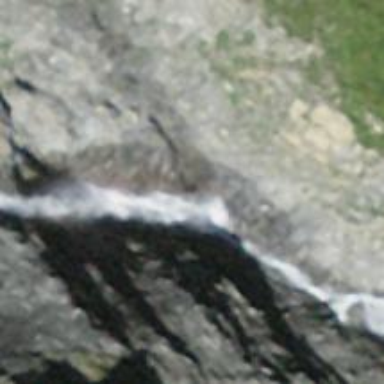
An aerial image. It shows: Beautiful waterfall.